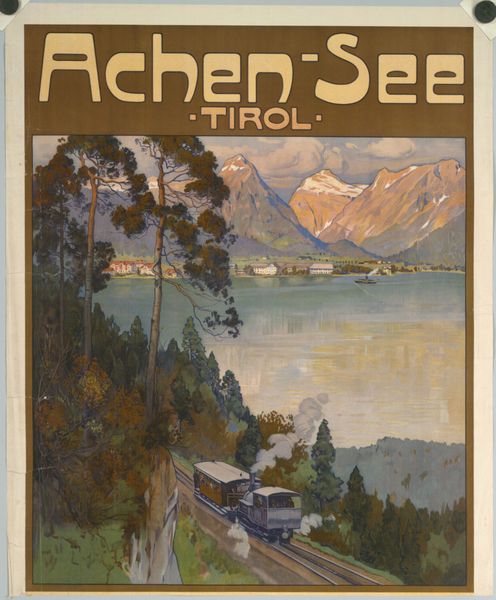
Titel: ACHEN-SEE, TIROL
Künstler: Gustav Jahn
Standort: Wien
Institution: Albertina, Wien
Schlagwörter: baum, berg, blau, felsen, himmel, wasser, weiß, wolken, bäume, grün, landschaft, see, stadt, teich, ufer, braun, haus, schnee, wiese, häuser, spiegelung, rauch, sonne, wald, boot, schiff, schrift, ruhe, ort, berge, fels, gipfel, gletscher, zug, dorf, winter, idylle, werbung, dampf, jugendstil, alpen, urlaub, lithographie, jugenstil, plakat, frieden, ferien, österreich, poster, karte, bahn, eisenbahn, lok, lokomotive, kiefern, nadelwald, dampflok, gleis, gleise, schiene, schienen, postkarte, tirol, tourismus, wagon, aachen, racuh, zedern, achen, schne, bergbahn, zahnradbahn, eisenbahnwagon, gifel, bergge, achen see, fwerien, see berge zug